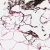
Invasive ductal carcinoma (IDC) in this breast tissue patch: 0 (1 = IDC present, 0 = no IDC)